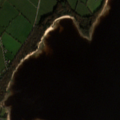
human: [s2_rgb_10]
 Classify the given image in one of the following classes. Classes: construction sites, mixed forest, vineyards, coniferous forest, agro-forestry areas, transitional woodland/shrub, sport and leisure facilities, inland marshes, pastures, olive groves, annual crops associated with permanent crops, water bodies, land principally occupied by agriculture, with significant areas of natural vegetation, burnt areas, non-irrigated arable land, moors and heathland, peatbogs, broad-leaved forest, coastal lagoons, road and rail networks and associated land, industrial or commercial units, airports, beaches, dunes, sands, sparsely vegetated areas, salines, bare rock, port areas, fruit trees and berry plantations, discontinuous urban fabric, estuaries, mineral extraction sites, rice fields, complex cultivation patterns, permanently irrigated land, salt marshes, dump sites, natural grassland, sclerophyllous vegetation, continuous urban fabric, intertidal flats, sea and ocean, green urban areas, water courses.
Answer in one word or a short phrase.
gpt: pastures, water bodies